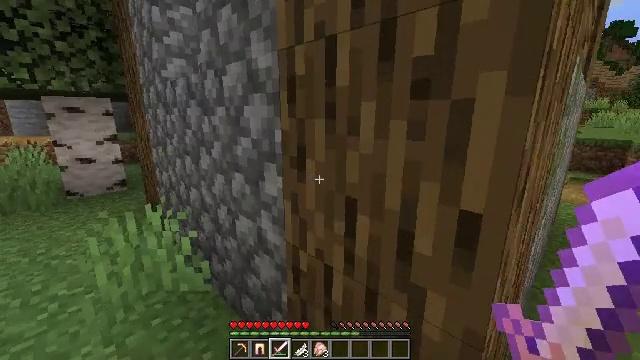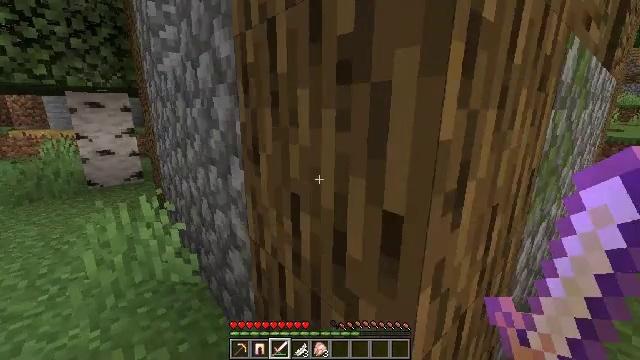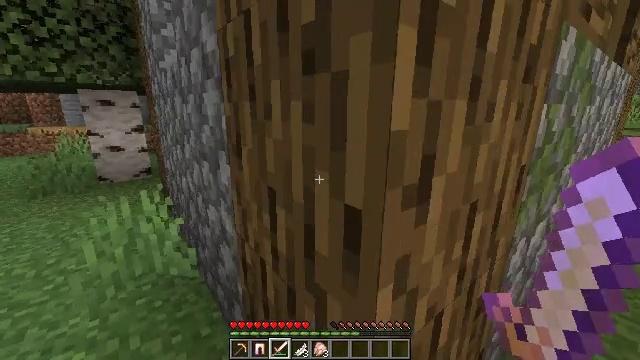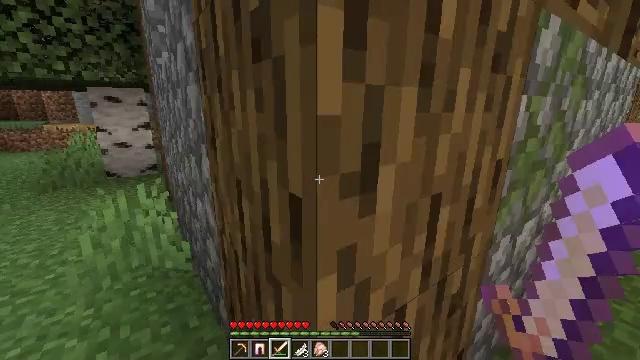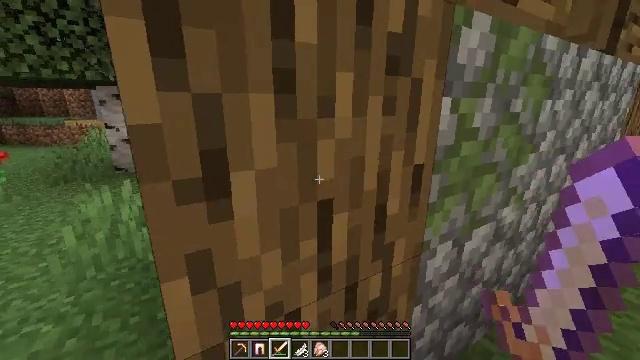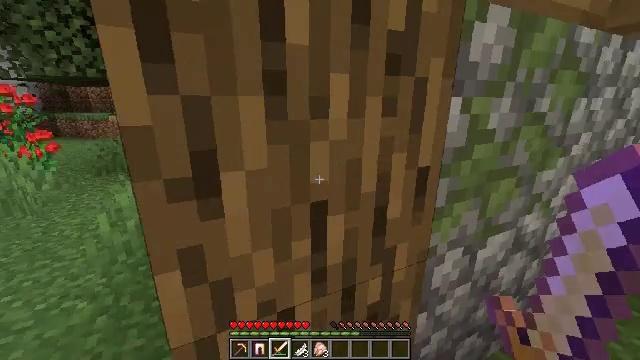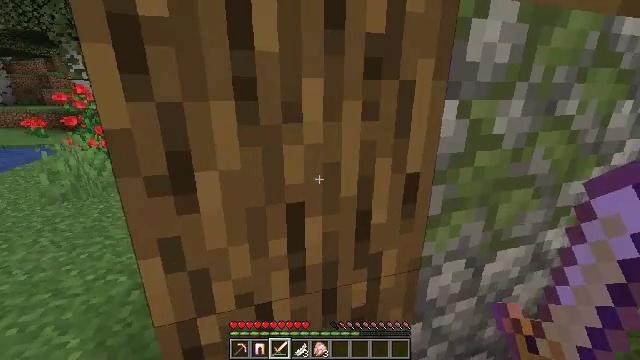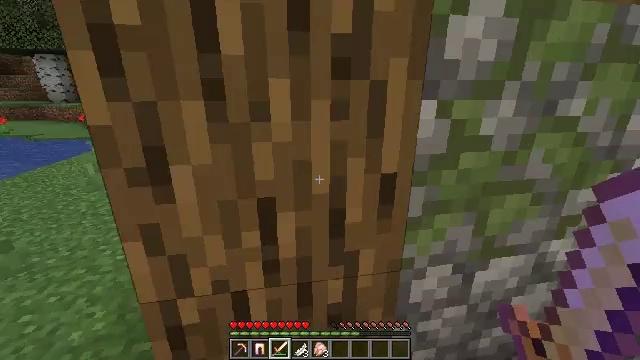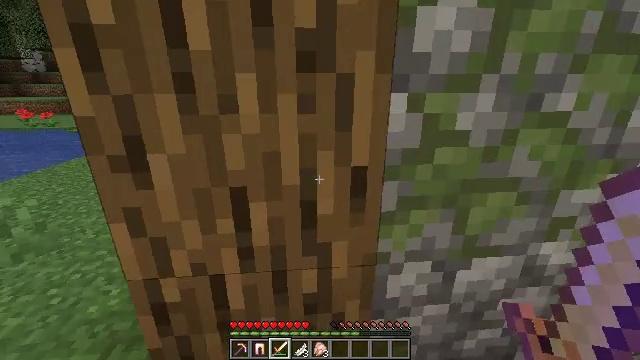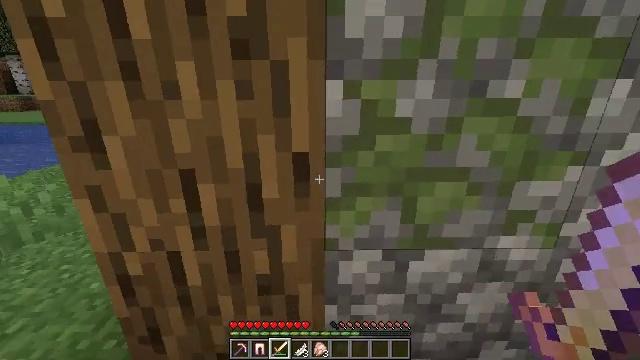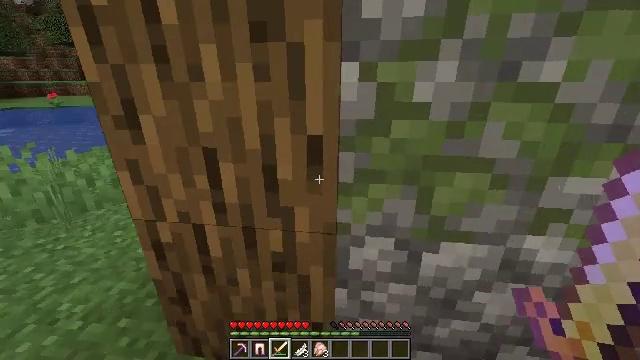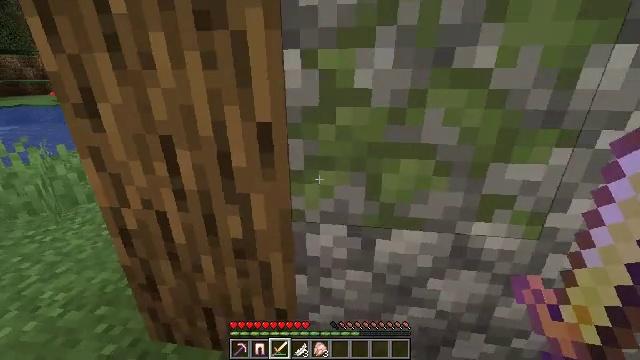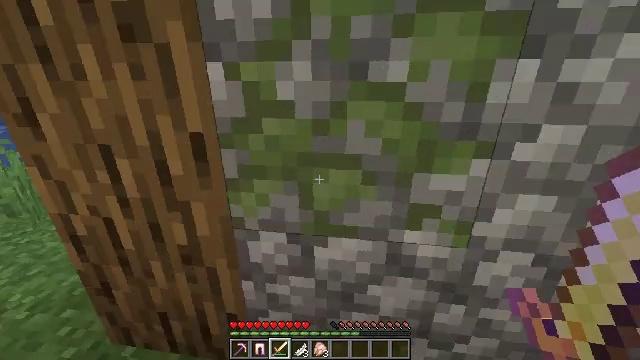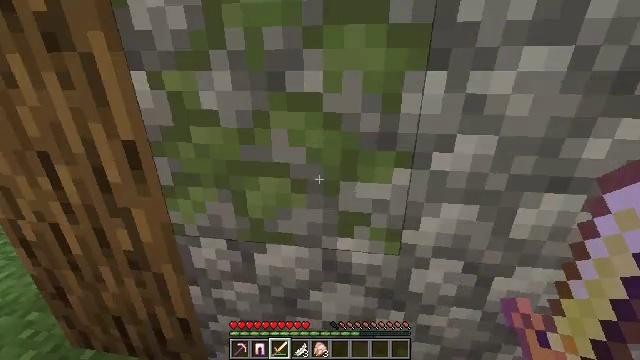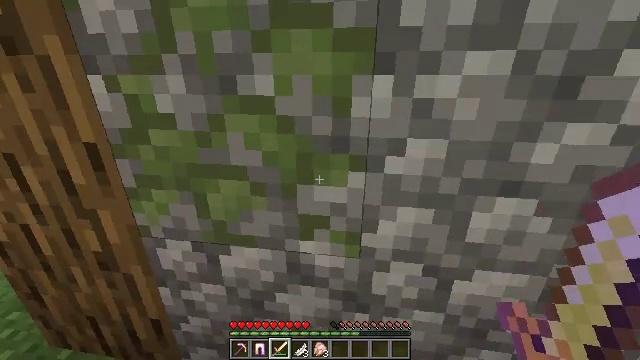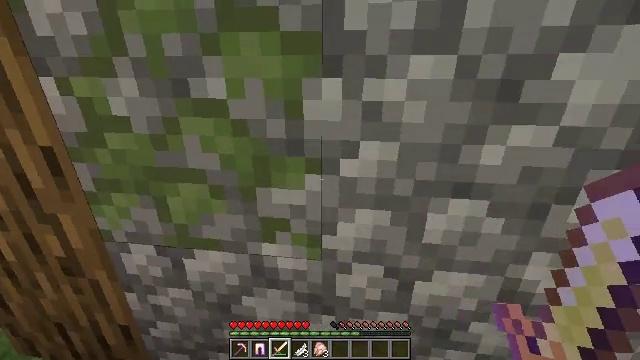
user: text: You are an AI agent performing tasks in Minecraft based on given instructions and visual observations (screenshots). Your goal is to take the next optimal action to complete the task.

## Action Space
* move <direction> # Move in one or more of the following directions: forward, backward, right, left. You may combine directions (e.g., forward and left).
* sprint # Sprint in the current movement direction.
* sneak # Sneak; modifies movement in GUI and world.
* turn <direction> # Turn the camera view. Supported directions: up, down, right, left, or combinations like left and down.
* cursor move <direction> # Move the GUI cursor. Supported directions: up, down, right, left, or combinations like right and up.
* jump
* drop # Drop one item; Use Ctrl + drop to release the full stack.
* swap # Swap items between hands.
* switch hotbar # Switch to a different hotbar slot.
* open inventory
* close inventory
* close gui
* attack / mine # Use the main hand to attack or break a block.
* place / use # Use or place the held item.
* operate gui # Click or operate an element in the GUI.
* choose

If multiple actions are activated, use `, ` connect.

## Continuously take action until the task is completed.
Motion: motion action
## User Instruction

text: Break the grass path to collect materials.
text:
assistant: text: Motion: move right, turn left
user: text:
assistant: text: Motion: move right, turn left
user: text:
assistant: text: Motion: move right, turn left
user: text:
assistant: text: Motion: move right, turn left
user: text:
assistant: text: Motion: move right, turn left
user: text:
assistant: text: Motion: move right, turn left
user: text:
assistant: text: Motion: move right, turn left
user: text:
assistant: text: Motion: move right, turn left
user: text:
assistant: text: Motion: move right, turn left
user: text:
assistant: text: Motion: move right, turn left and down
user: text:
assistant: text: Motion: move right
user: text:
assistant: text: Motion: move right
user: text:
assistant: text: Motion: move right
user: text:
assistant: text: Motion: move right
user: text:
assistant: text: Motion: move right, turn right
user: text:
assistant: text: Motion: move right, turn right and up
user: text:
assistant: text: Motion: move right, turn right and up
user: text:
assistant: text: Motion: move right, turn right and up
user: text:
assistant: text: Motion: move right, turn right and up
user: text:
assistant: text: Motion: move right, turn right and up
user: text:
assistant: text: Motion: move right
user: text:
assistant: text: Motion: move forward and move right
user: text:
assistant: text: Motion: move forward and move right, turn left
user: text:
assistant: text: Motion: move forward and move right, turn left
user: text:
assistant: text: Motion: move forward and move right, turn left
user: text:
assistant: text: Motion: move forward and move right, turn left
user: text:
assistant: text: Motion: move forward and move right, turn left
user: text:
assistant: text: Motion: move forward and move right, turn left
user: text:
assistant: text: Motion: move forward and move right, turn left
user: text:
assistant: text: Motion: move forward and move right, turn left